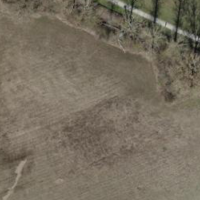
EUNIS habitat code: 16
Species observed at this site:
Pholidoptera griseoaptera
Ruspolia nitidula